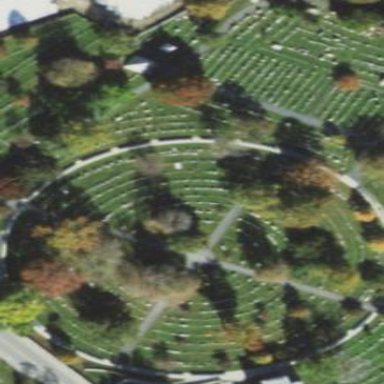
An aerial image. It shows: Sector within cemetery.